Question: I'm working with Excel trying to write a macro in VB for Applications and could use your help.
Export 1000s of records from Toad to Excel, and then run a macro that will place certain records on certain sheets based on cell content.

(Sorry, I'd post the image inline, but I don't have enough reputation)
Privilege - The different roles of users
User_name - The user name of each user
Sort_name - last_name, first_name of each user
In the privilege column, select all records with the same priv and their corresponding details, cut them, and paste them on a new sheet. Repeat this for privilege through the end of the data.
Select all Admin rows along with user_name and sort_name. Cut selected rows, paste on sheet2.
Select all Moderator rows along with user_name and sort_name. Cut selected rows, paste on sheet3.
Select all GeneralUser rows along with user_name and sort_name. Cut selected rows, paste on sheet4.
In my actual data, there are thousands of rows with about 60 different privileges. So, when I run this on my real data, it will result in a workbook with 60 different sheets.
Privileges will be in order. All Admins will be together. There won't be 10 Admin's from cell A2-A9 and then more from A67-A100. They're sequential.
The first sheet with the raw data in it is going to be deleted at the end of this process, so it's formatting does not matter.
'''
Sub Test()
'
' Test Macro
'
'
Range("A2:C9").Select
Selection.Cut
Sheets("Sheet2").Select
ActiveSheet.Paste
Sheets("Sheet1").Select
Range("A10:C14").Select
Selection.Cut
Sheets("Sheet3").Select
ActiveSheet.Paste
Sheets("Sheet1").Select
Range("A15:C25").Select
Selection.Cut
Sheets("Sheet3").Select
Sheets.Add After:=Sheets(Sheets.Count)
ActiveSheet.Paste
End Sub
'''
But that selects generic cells, not cells based on the text written. This means it's not coded for variable length.
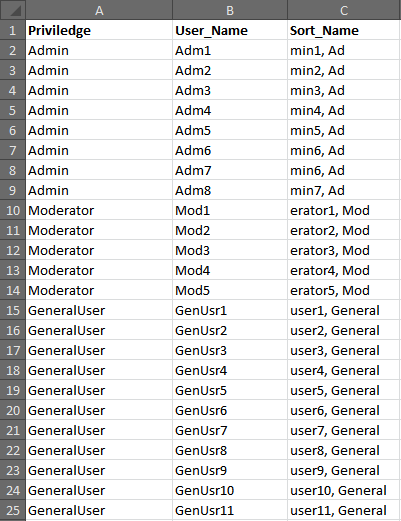
Answer: Try this, below assumes: sheets are not created for privs, data is sorted by column A, the activesheet is the sheet with your data
Values_To_Find will need to be changed to all the privs you have, it is just a comma seperated list
It does not delete the original sheet
'''
Sub t()
Dim start_rng As Range
Values_To_Find = "Admin,Moderator,GeneralUser"
sp = Split(Values_To_Find, ",")
With ActiveSheet
For i = 0 To UBound(sp)
Found = 0
Set start_rng = .Range("A1")
For Each cell In .Range("A2:" & .Range("A2").End(xlDown).Offset(1, 0).Address)
If Found = 1 And cell.Value <> sp(i) Then 'find end
Set end_rng = cell
Exit For
End If
If cell.Value = sp(i) And start_rng.Address = "$A$1" Then 'find start
Set start_rng = cell
Found = 1
End If
Next
Set ws = Sheets.Add
ws.Name = sp(i)
.Range(start_rng.Address & ":" & Range(end_rng.Address).Offset(-1, 3).Address).Copy
ws.Range("A1").PasteSpecial
Next
End With
End Sub
'''